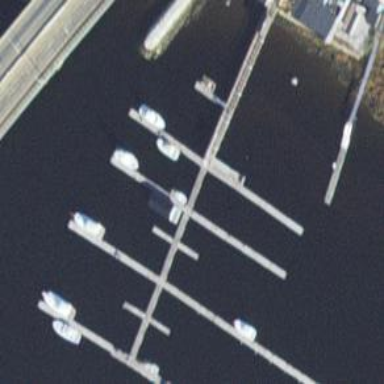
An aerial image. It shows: Pier with mooring facilities.